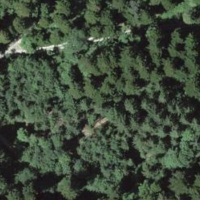
EUNIS habitat code: 43
Species observed at this site:
Impatiens parviflora